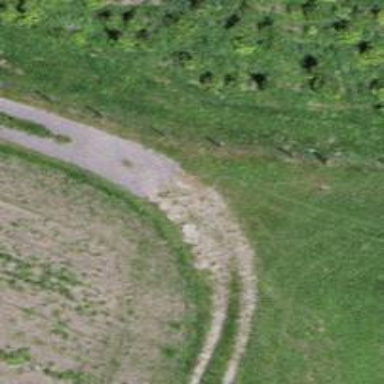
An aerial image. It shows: Track with compacted grade3 surface.